Question: I need to glue a bar to the bottom of the client view in the web browser. Traditionally I would use position:fixed; except that I need to support my IE 6 clients. I've got a very extensive hack to glue the bar to the bottom of the page and over the content, however when the user scrolls down or right, the bar stays fixed on the page.
To correct this issue I use a javascript event that gets fired using setInterval and when running the function in IE (8)'s debug tools the event fires and changes the position top and position left attributes but the page doesn't redraw the element. The code works but the element is not moving, see below.

Just so you know, the fix has to work in IE quirks mode... it can't work if the other IE versions are trying to use a standard. Believe me, I've tried.
P.S. This is really aggravating because I'm double checking IE9 support as well... get this the element does not move with the scroll bars in IE 6, 7, and 8 but moves in IE 9 and it still displays "IE Quirks Mode." And Microsoft said that this release wouldn't effect anything,...
HTML Structure
'''
<body>
<div id="j_zoom_area" style="zoom:100%;">
The Application area the the zoom is changed (by the bar) for accessibility...
</div>
<div id="j_protectorite">
<div class="j_bar">
<div class="j_plate">Zoom Controls, Help, Search, other misc controls</div>
<div class="j_plate">Copyright info, privacy policy, etc...</div>
</div>
</div>
<script type="text/javascript" language="javascript">
j_doBar();
</script>
</body>
'''
The CSS for the bar is <URL>.
The particular javascript for the bar correction.
'''
//This controls the scrolling of the bar
function j_FixBarSlowly(){
var nTop = 0;
var nLeft = 0;
nTop = (document.body.scrollTop + document.body.clientHeight) - 67;
nLeft = document.body.scrollLeft;
//document.title = document.body.scrollTop + '+' + document.body.clientHeight + '-67' + '=' + nTop + 'px';
document.getElementById("j_protectorite").style.Top = nTop + 'px';
document.getElementById("j_protectorite").style.Left = nLeft + 'px';
document.getElementById("j_protectorite").style.Bottom = '';
document.getElementById("j_protectorite").style.Position = 'absolute';
//Ie6,7,8 hack to force redraw
}
function j_doBar() {
//j_FixBarSlowly();
//if (setInterval != undefined) {
// setTimeout("j_doBar();",5);
//} else {
setInterval("j_FixBarSlowly();",5);
//}
}
'''
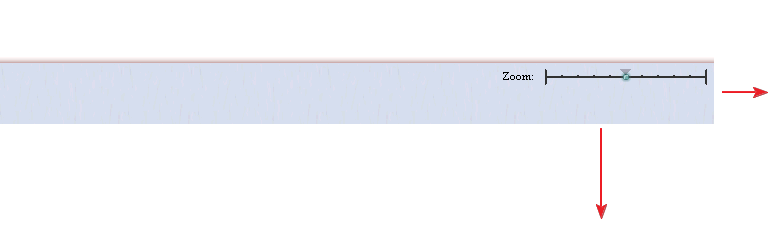
Answer: After further testing the best solution was to use an I Frame for the page content and have a div at the bottom of the page content. Of course a few javascript tweaks for proper sizing and you have a perfect solution.
Just for a visual reference.